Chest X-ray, AP view. Patient: 30 years old, sex M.
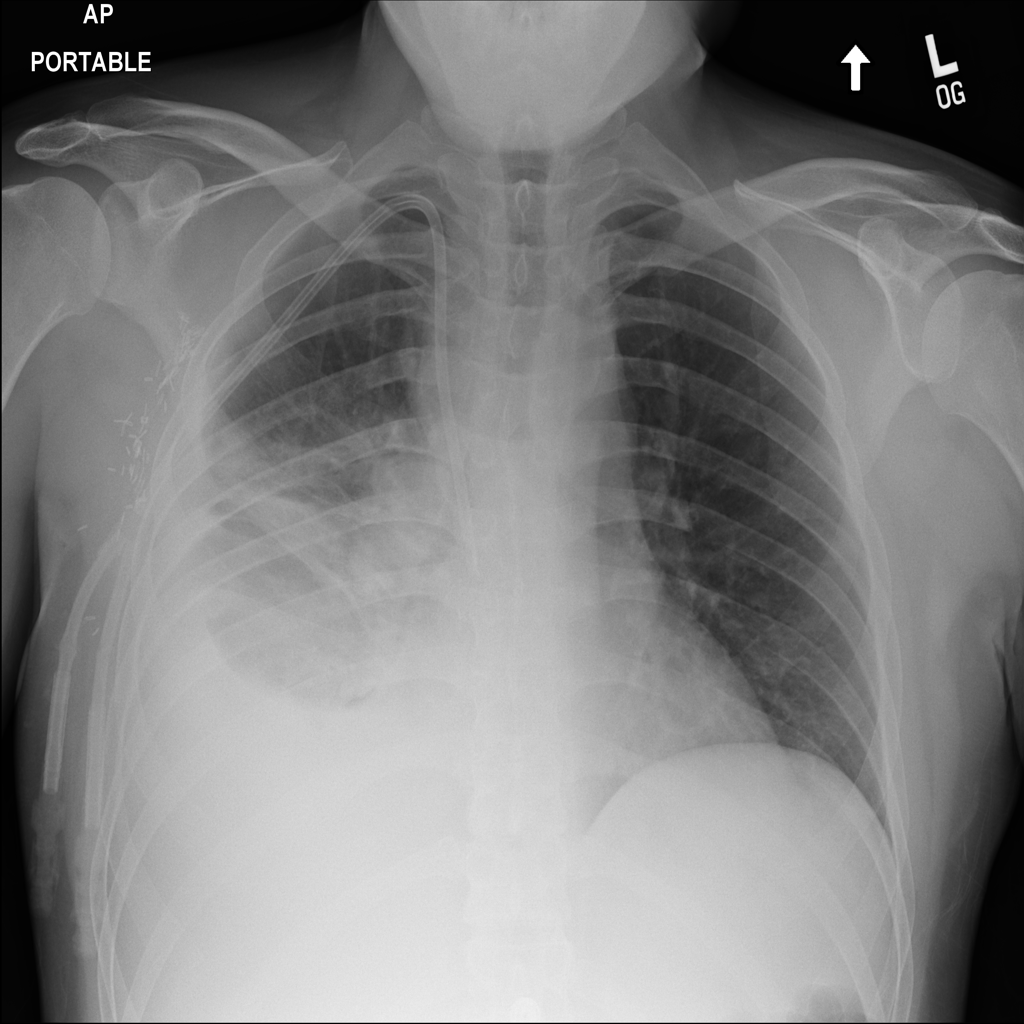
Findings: Atelectasis